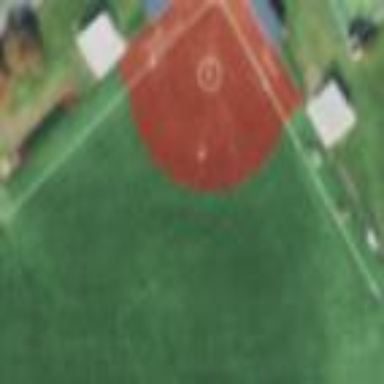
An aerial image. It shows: Baseball pitch for leisure land activities.